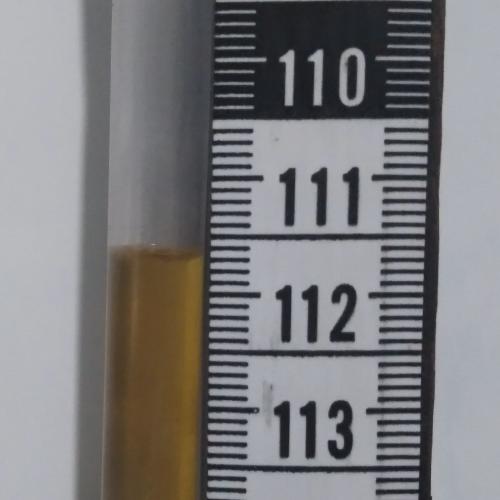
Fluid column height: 111.7 cm